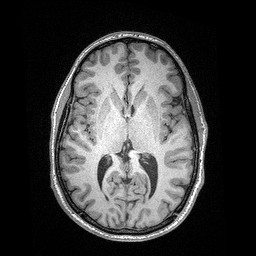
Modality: T1w
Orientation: coronal
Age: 26
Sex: male
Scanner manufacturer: siemens
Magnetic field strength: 3 T
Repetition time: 2.4 s
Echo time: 0.03 s